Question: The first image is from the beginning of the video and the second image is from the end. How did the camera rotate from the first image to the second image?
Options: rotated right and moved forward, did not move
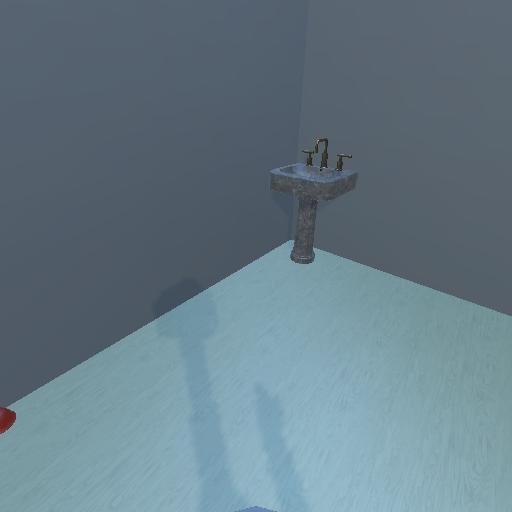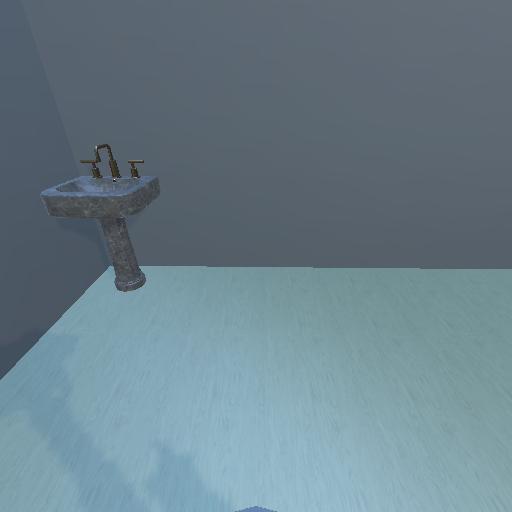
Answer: rotated right and moved forward